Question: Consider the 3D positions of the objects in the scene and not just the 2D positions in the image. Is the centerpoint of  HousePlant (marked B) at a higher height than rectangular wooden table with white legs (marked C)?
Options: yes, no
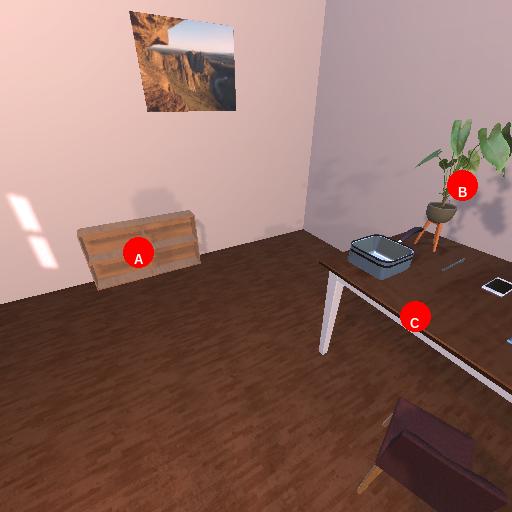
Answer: yes